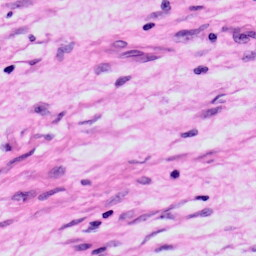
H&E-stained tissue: Skin